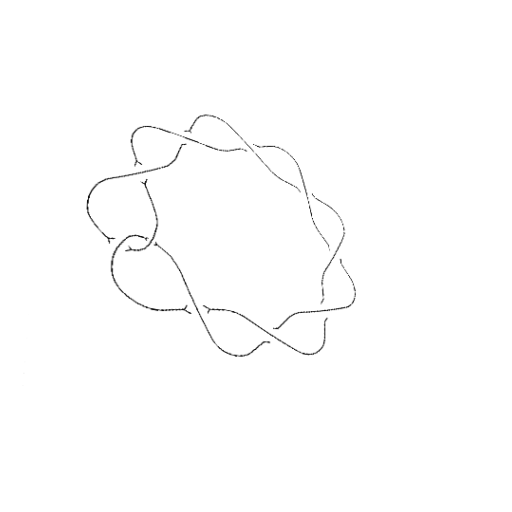
Crossing number: 10